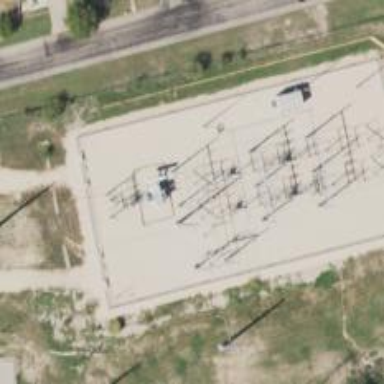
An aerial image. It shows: Switch for power supply.